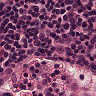
Metastatic tissue present: no